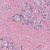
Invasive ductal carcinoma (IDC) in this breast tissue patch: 1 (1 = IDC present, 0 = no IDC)